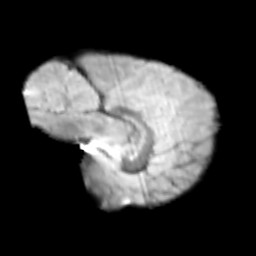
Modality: T2w
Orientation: sagittal
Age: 11
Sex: male
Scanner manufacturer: siemens
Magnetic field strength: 3 T
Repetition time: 3.8 s
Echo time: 0.07 s